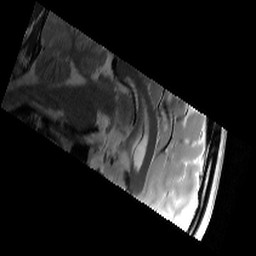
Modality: T2w
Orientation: sagittal
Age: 22
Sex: male
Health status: healthy
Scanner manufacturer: siemens
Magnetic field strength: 3 T
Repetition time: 6 s
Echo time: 0.064 s